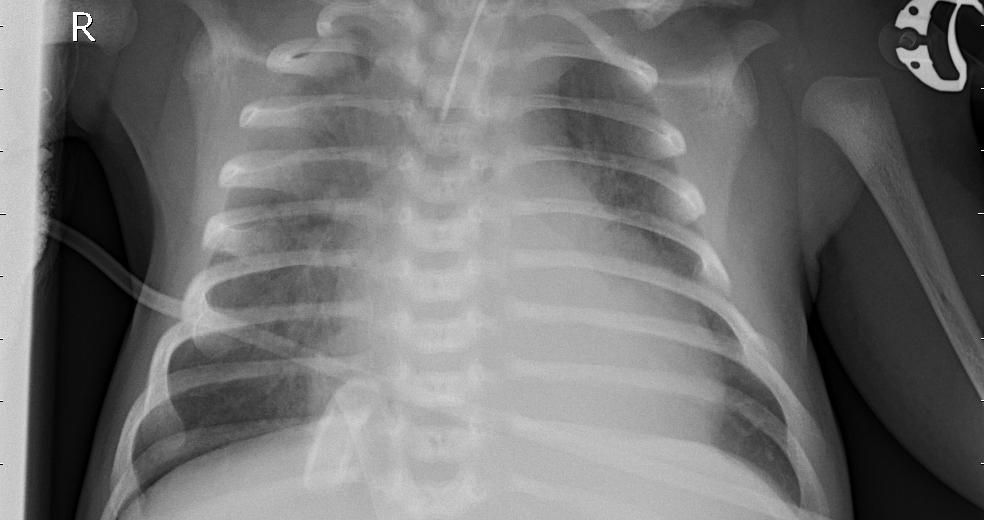
Diagnosis: PNEUMONIA